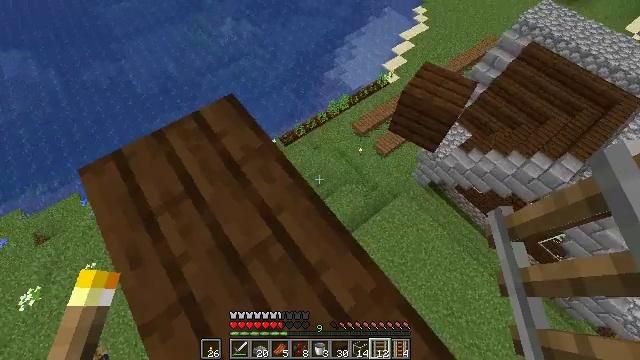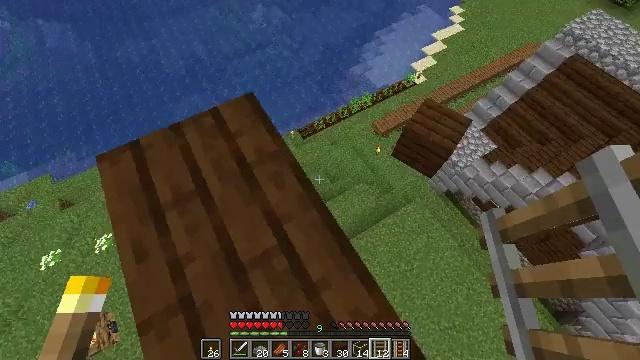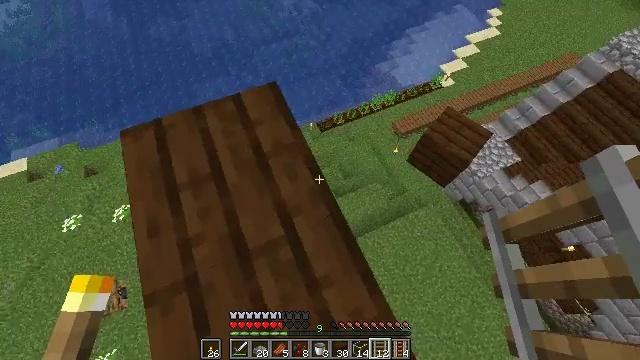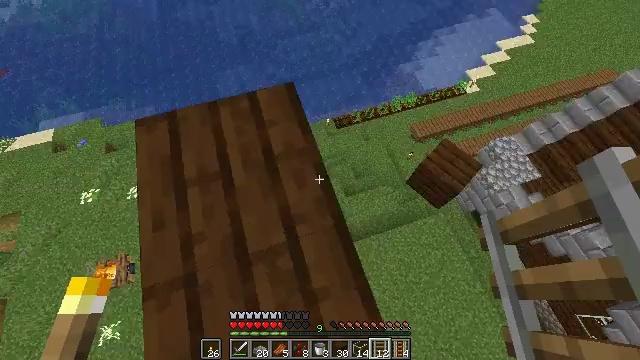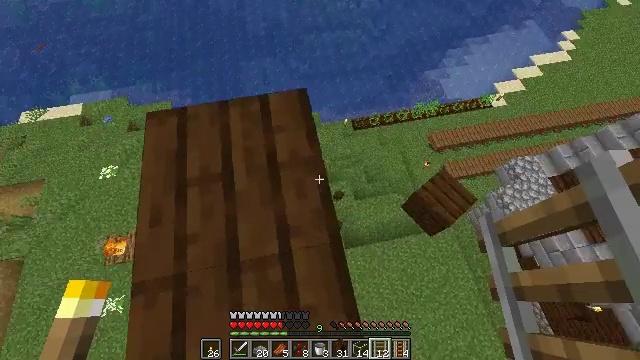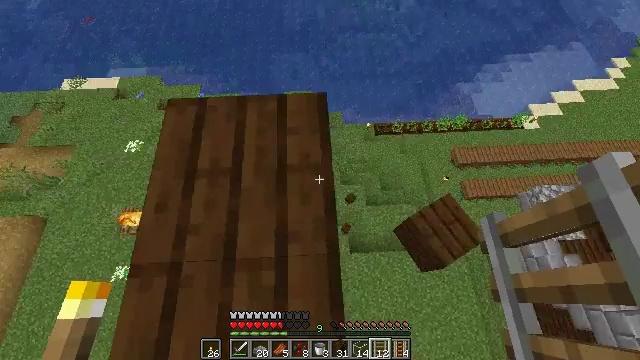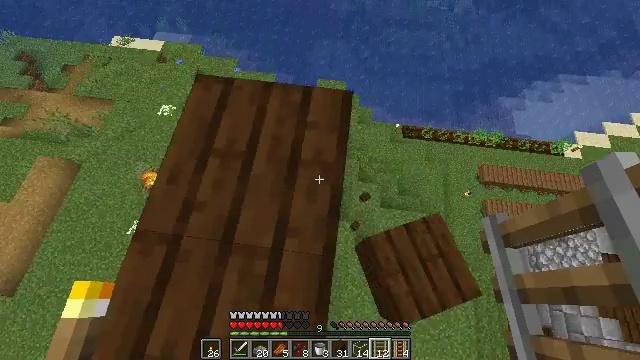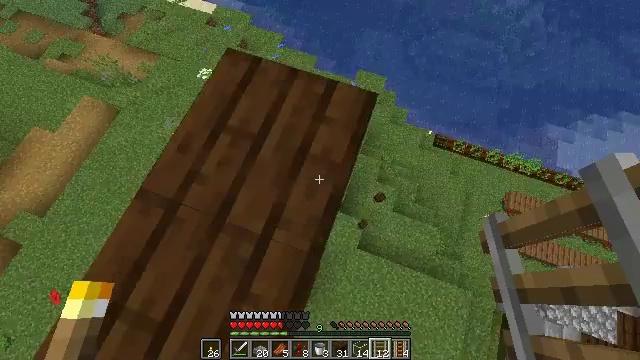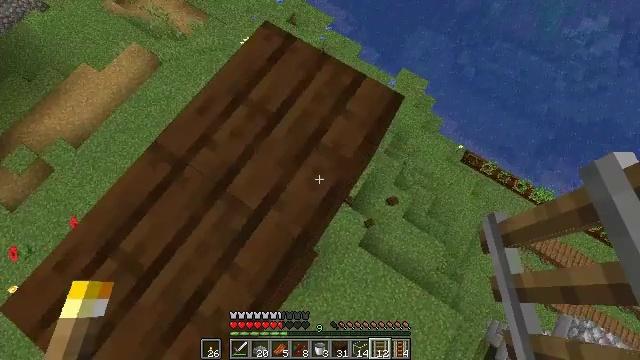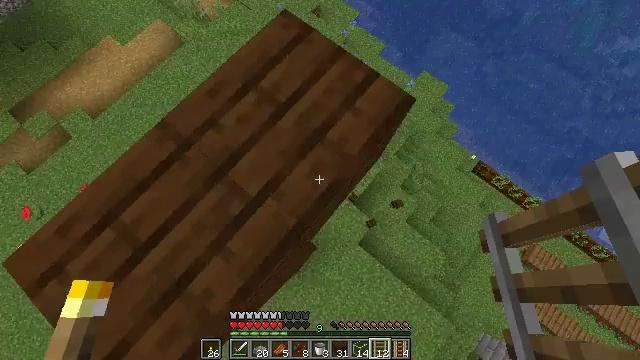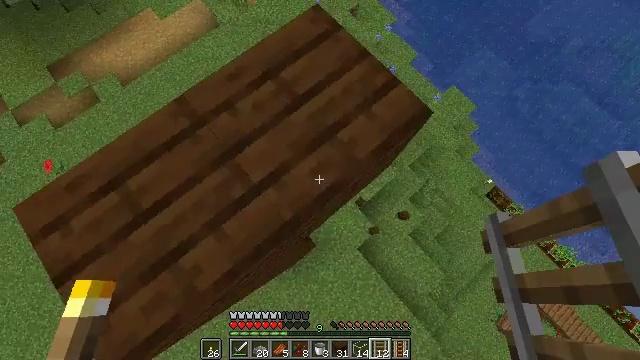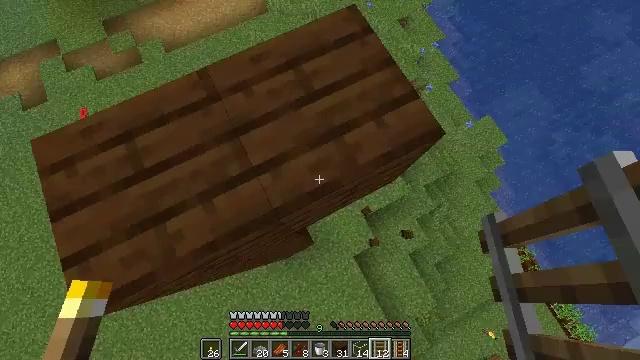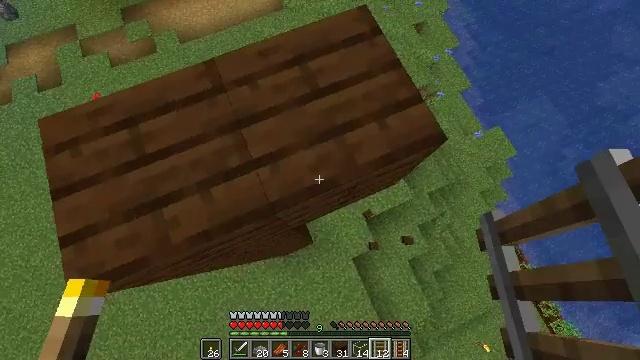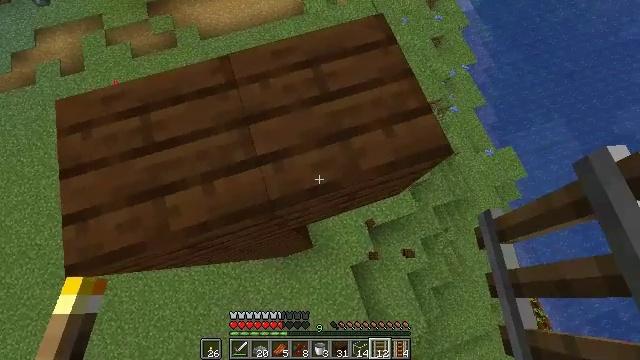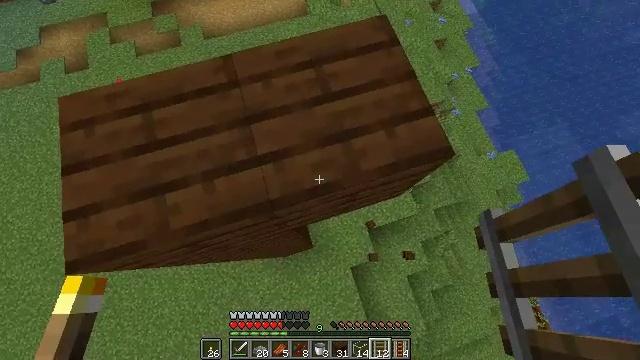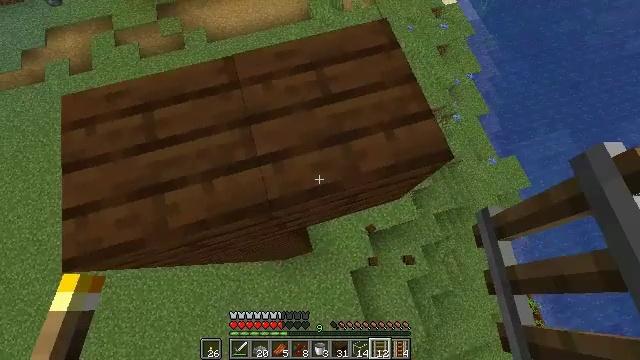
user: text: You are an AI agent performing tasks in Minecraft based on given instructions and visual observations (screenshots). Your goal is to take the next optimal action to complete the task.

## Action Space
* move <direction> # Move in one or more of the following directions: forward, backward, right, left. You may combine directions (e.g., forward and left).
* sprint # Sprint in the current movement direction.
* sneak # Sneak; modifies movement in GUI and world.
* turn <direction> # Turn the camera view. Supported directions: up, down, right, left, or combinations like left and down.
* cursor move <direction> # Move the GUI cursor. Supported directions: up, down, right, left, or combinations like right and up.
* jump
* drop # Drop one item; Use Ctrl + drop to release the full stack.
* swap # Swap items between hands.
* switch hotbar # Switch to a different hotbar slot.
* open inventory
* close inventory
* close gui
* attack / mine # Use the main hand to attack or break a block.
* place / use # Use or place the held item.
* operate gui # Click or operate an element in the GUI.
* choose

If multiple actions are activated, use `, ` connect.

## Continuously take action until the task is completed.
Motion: motion action
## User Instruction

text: Attack the dark oak planks to recycle them.
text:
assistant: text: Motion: move forward, sneak, turn left and down
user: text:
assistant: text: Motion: move forward, sneak, turn left and down
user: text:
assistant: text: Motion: move forward and move right, sneak, turn left and down
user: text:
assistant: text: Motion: move forward and move right, sneak, turn left
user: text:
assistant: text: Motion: move forward and move right, sneak, turn left
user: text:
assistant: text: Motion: move forward and move right, sneak, turn left and down
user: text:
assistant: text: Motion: move right, sneak, turn left and down
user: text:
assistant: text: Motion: move right, sneak, turn left and down
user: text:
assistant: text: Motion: move right, sneak, turn left and down
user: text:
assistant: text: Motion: move right, sneak, turn left
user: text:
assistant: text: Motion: move right, sneak, turn left
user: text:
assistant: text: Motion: sneak, turn left
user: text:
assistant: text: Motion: sneak, turn left and up
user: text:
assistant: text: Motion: sneak
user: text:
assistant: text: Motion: sneak
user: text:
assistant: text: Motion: sneak
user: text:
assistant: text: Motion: sneak, turn up
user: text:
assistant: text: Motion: sneak
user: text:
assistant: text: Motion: move left, sneak, turn right and up
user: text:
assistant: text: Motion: move left, sneak, turn right
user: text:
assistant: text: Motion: move left, sneak, turn right
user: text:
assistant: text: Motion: move left, sneak, turn right and up
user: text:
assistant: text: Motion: move left, sneak, turn right and up
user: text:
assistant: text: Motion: move back and move left, sneak, turn right and up
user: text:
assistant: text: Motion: move back and move left, sneak, turn right and up
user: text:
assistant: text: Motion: move back and move left, sneak, turn right
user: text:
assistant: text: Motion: move back and move left, sneak, attack / mine
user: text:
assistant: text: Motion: move back, sneak, attack / mine
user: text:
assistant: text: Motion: sneak, attack / mine
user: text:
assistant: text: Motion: sneak, attack / mine